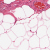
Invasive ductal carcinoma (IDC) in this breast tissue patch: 0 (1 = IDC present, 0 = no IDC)